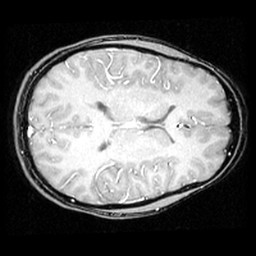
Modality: inplaneT1
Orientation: axial
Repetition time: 0.2 s
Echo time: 0.0036 s